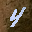
Label: 4